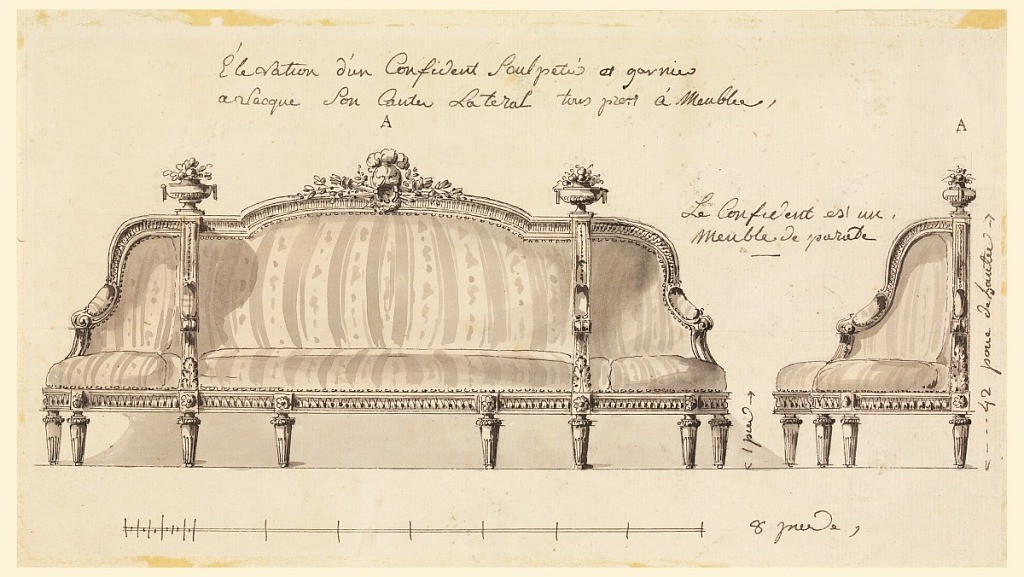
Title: Design for a Confident
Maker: Richard de Lalonde, French, active 1780–96
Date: ca. 1780
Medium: Pen and black ink, brush and gray wash, graphite on white laid paper
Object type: Drawing
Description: A sofa divided into three sections, shown frontally at left, and in left profile and right; upholstered arms surmounted by urns with flowers; in the center, above, a trophy consisting of a helmet, quiver of arrows and laurel leaves.